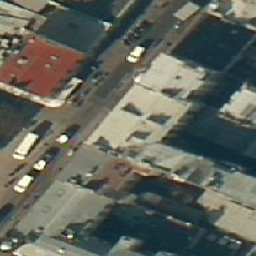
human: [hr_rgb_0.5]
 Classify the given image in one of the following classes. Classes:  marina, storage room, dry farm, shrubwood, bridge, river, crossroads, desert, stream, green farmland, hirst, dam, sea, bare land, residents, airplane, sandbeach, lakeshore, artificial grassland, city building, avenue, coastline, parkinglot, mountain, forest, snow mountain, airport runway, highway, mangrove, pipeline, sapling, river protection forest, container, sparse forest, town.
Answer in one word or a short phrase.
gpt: city building